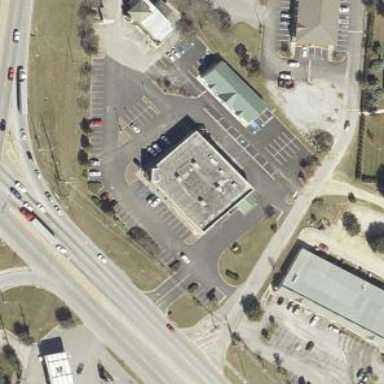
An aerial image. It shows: Pharmacy building providing healthcare services.